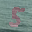
Label: 5